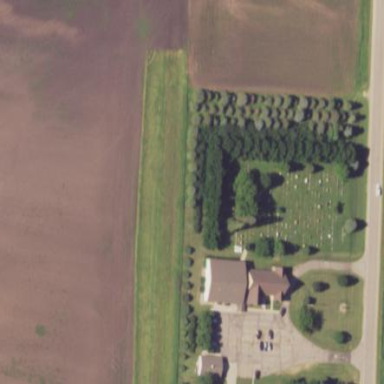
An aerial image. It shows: Cemetery.